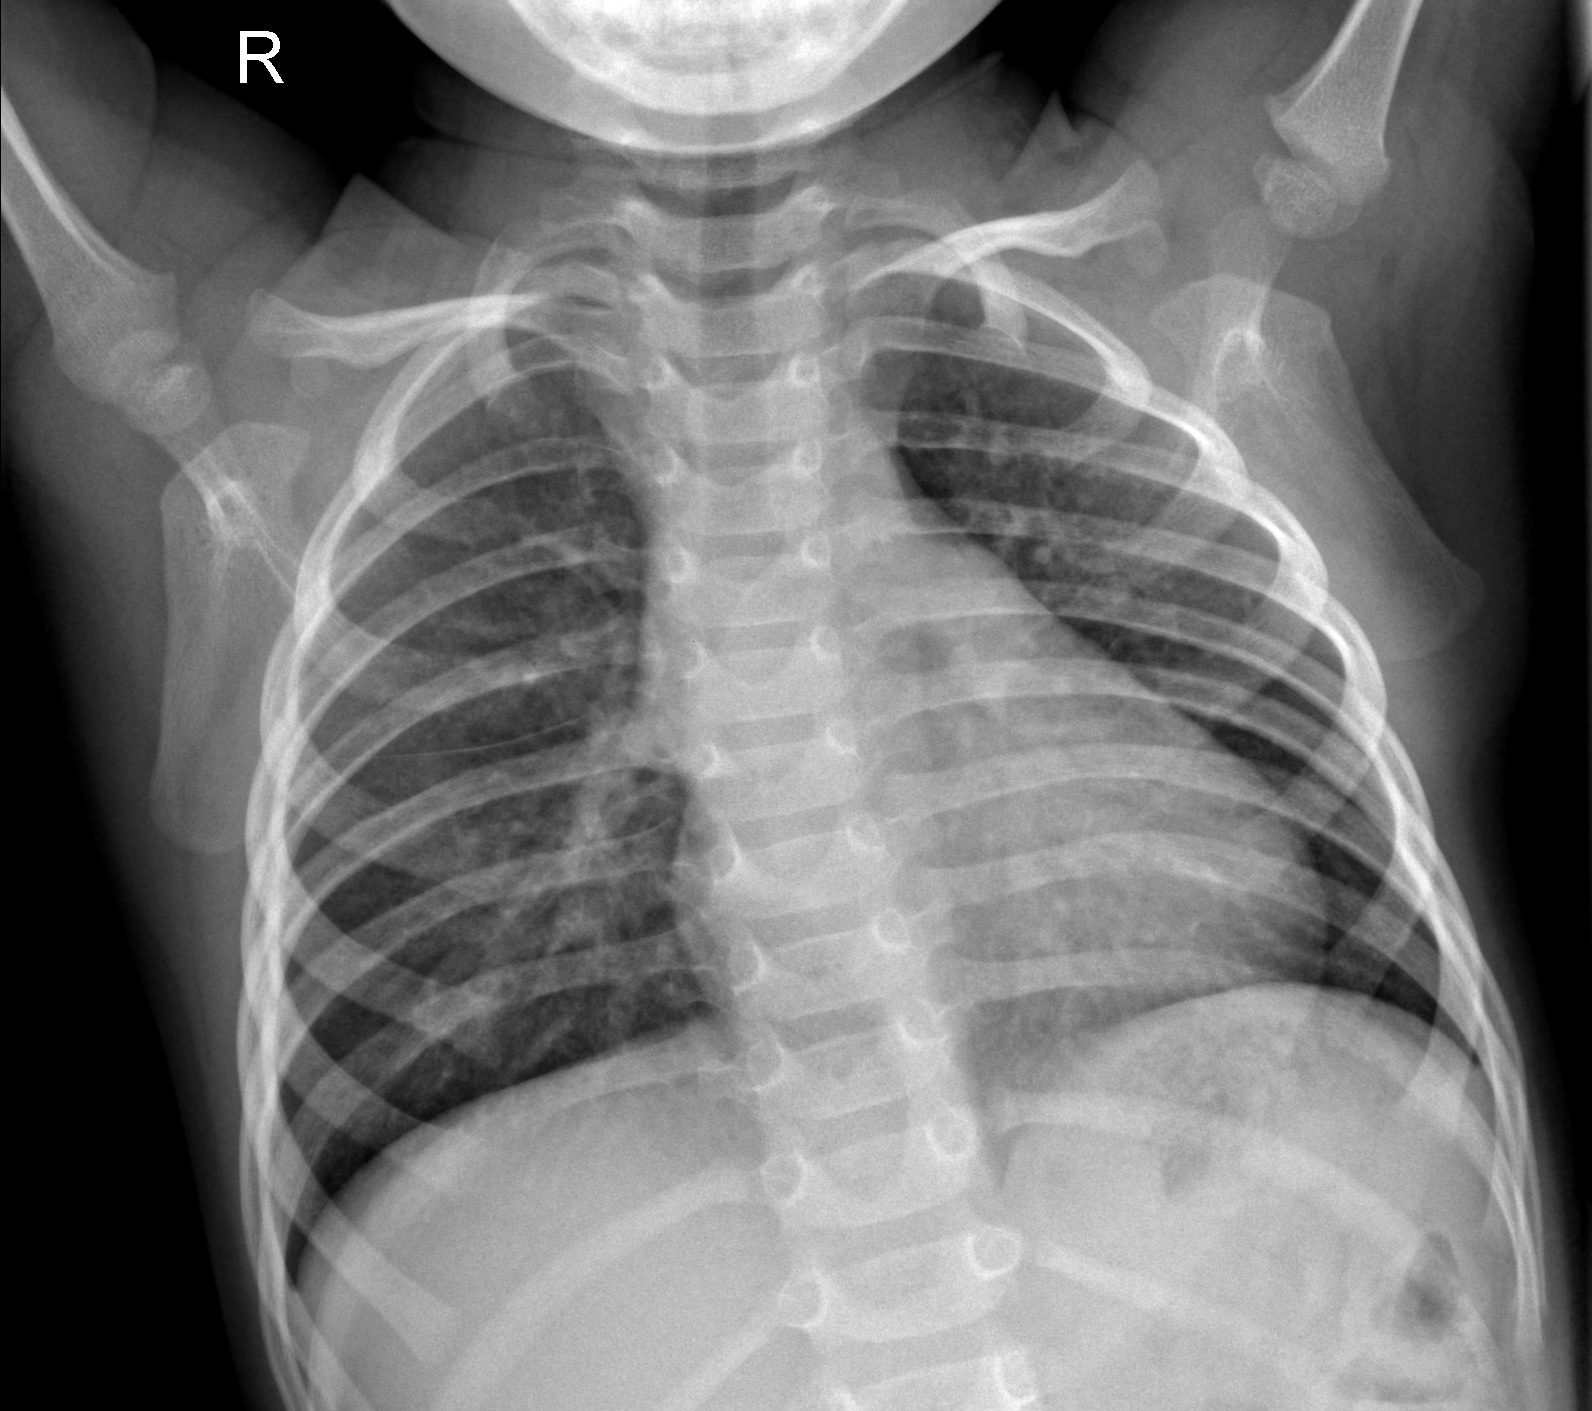
Diagnosis: NORMAL